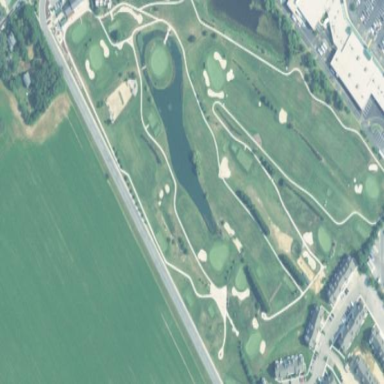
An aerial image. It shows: Golf course.